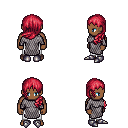
a pixel art fantasy rpg character, male body template, human, dark skin, chain mail, white pants, ruby red left-swept hairstyle, metal boots, four views (front, back, left, right), 2x2 character sprite sheet, small pixel art, hard edges, no anti-aliasing